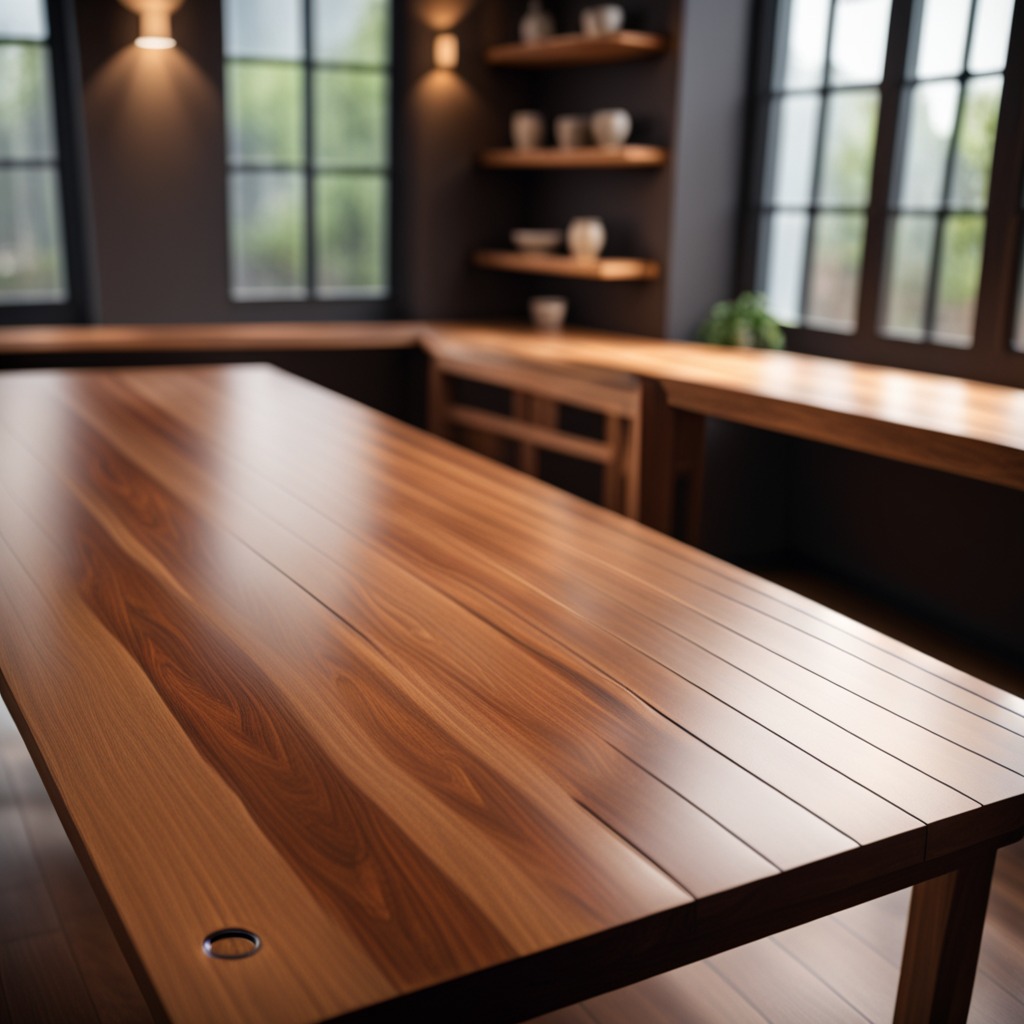
A rubber O-ring lies on a wooden table in a carpentry studio rich wood textures side lighting.